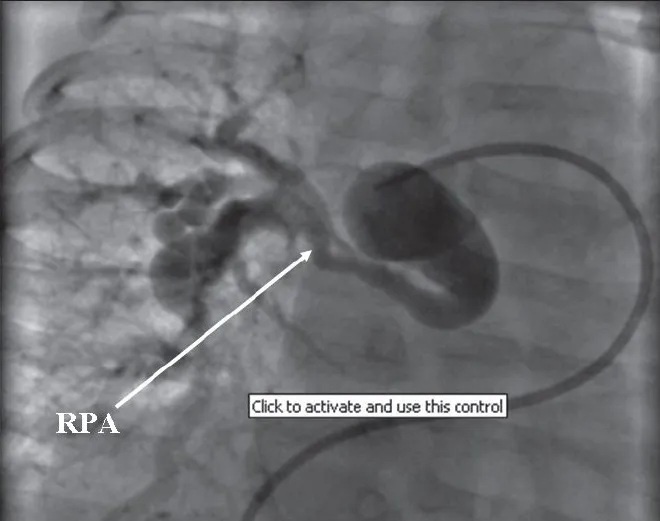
Pulmonary artery angiogram in AP view showing tortuous right pulmonary artery with peripheral stenoses. RPA= right pulmonary artery.
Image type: radiology (x_ray)